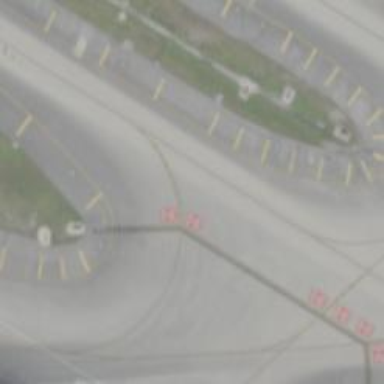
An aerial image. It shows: View of taxiway at the airport.